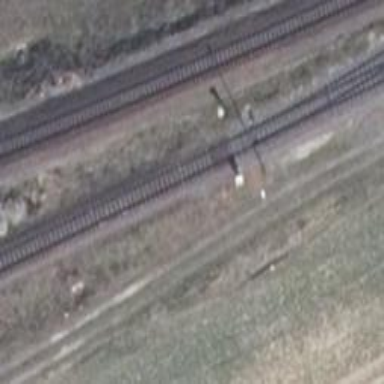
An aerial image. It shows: Railway switch with the turnout on the left side.